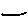
Label: line